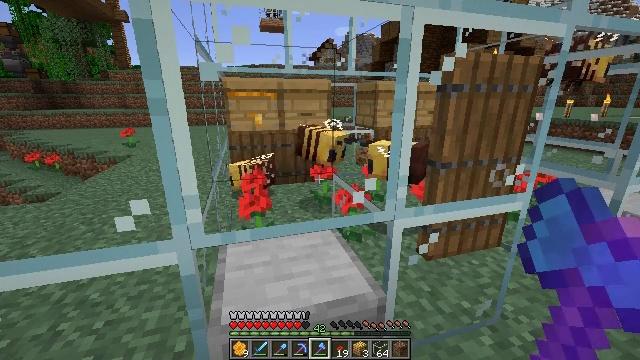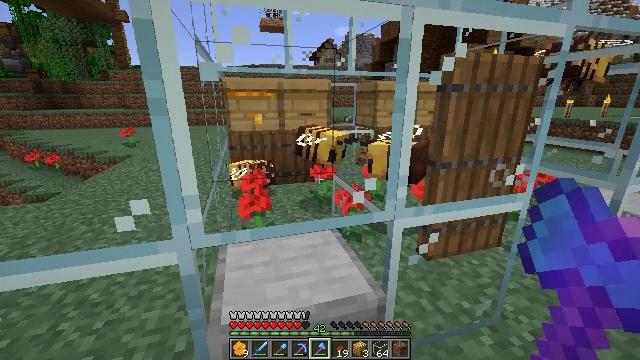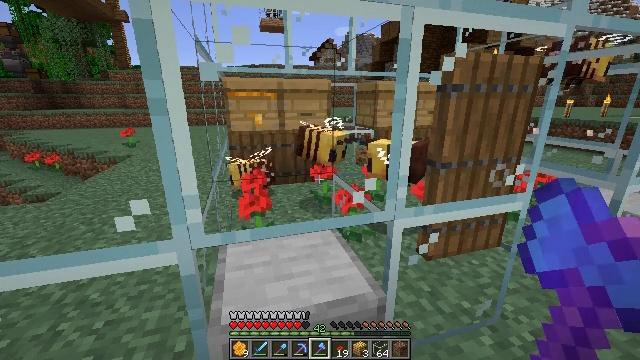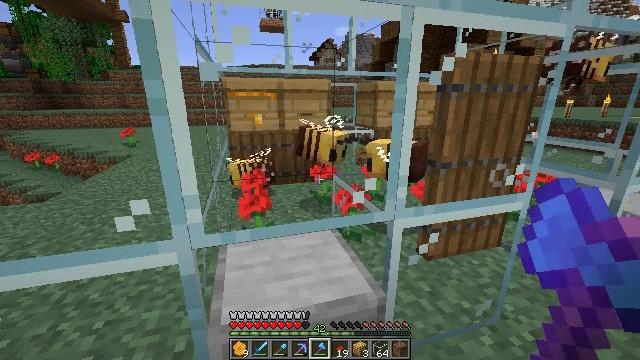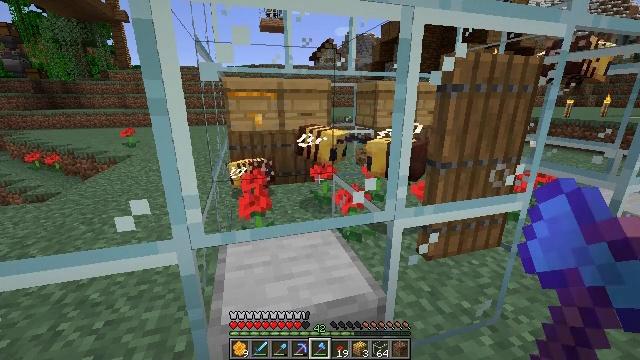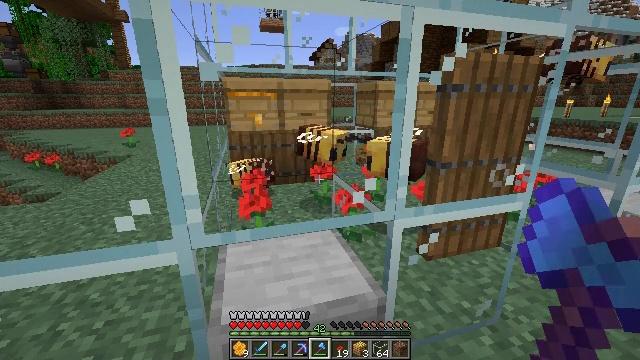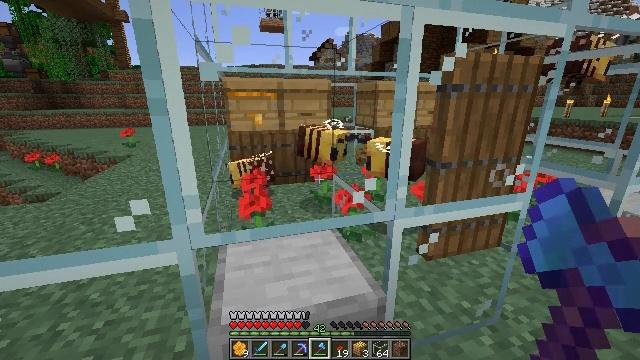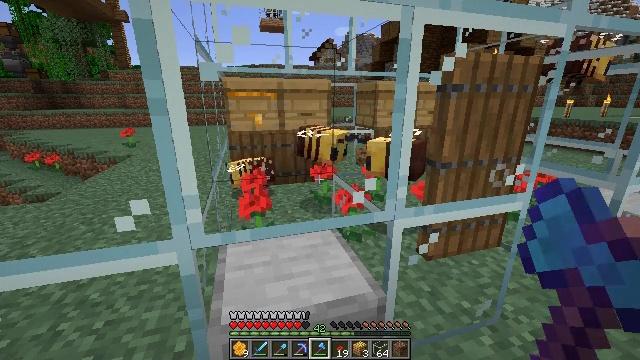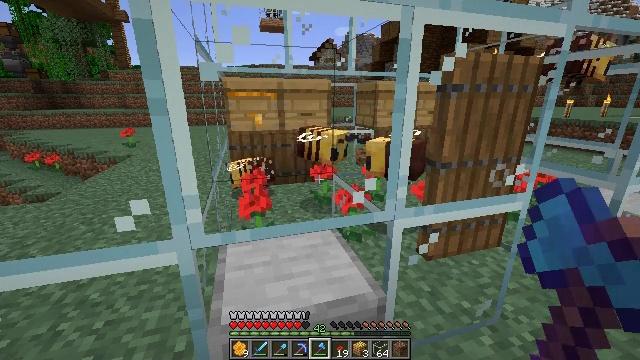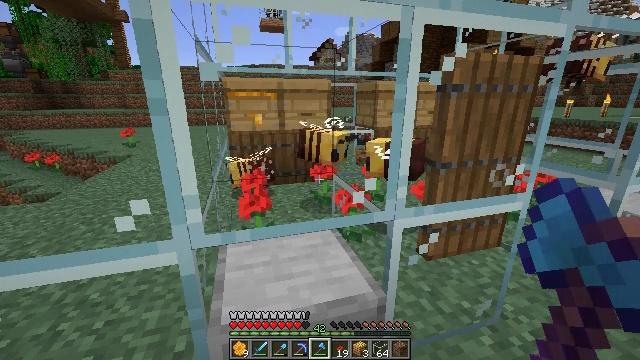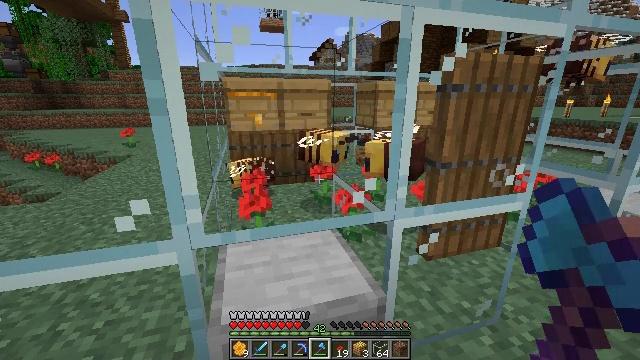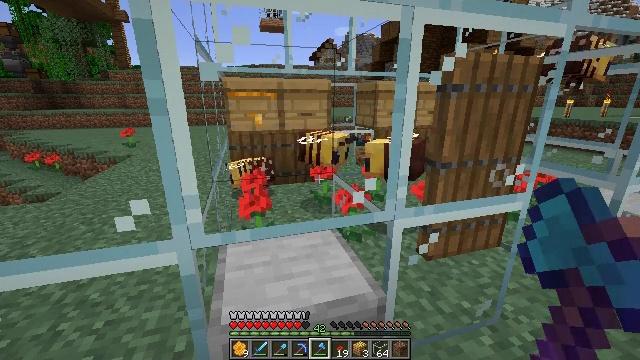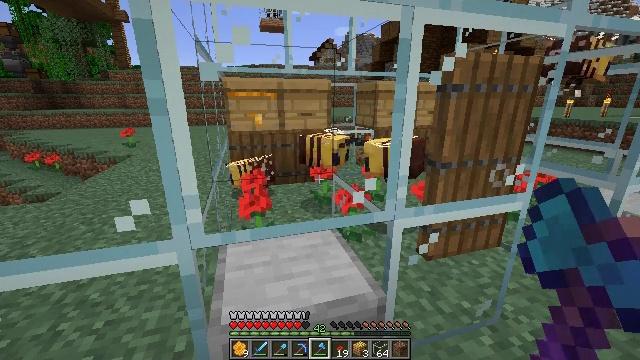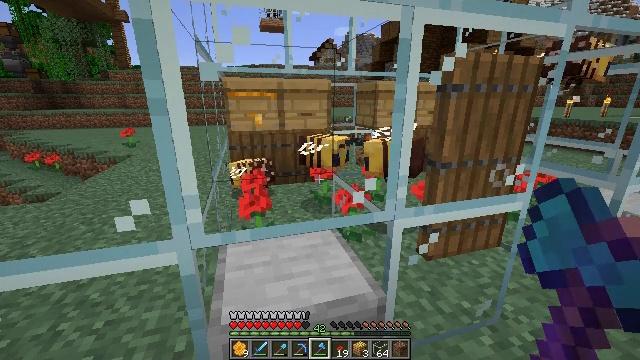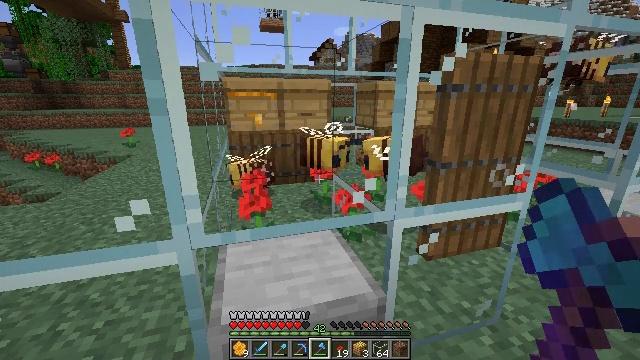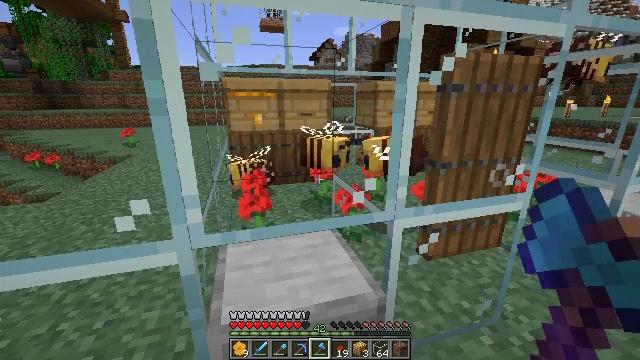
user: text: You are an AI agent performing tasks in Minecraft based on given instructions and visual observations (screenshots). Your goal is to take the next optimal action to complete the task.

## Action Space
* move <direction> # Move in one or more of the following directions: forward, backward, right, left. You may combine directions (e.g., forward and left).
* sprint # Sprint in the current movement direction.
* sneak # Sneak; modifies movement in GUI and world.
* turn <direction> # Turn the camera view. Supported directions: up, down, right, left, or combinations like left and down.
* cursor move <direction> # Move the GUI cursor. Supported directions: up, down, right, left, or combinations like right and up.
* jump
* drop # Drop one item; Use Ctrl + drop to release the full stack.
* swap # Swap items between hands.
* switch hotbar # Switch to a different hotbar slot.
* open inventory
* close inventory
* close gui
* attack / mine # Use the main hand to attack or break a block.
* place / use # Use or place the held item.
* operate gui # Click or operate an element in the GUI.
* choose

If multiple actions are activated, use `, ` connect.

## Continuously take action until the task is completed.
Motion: motion action
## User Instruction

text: Gather poppy from the ground.
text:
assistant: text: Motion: attack / mine
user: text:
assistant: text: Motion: attack / mine
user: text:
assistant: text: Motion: attack / mine
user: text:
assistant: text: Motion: attack / mine
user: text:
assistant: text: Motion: attack / mine
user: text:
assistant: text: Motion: attack / mine
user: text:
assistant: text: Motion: attack / mine
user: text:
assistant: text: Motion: attack / mine
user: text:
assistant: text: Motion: attack / mine
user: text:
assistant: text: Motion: attack / mine
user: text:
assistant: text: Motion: attack / mine
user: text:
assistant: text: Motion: attack / mine
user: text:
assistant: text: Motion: attack / mine
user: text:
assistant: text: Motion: attack / mine
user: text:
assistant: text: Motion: attack / mine
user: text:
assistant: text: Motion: attack / mine
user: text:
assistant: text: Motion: attack / mine
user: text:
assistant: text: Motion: attack / mine
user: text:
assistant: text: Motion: attack / mine
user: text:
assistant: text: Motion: attack / mine
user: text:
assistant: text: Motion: attack / mine
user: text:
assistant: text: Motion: attack / mine
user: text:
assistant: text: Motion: attack / mine
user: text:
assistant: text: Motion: attack / mine
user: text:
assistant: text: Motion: attack / mine
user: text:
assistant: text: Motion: attack / mine
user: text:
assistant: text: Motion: attack / mine
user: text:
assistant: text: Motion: attack / mine
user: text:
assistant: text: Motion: attack / mine
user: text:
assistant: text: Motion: attack / mine